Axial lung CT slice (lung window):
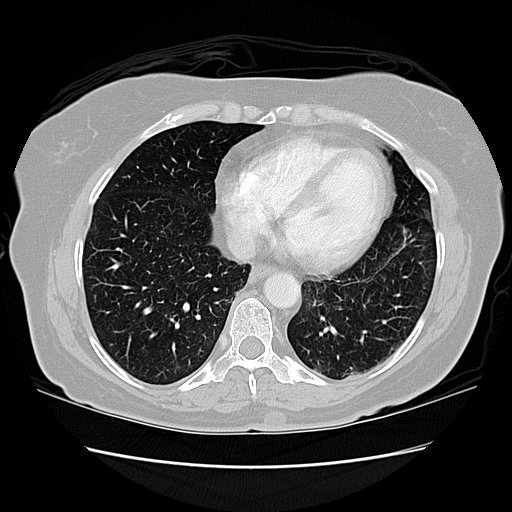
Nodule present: no